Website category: auto
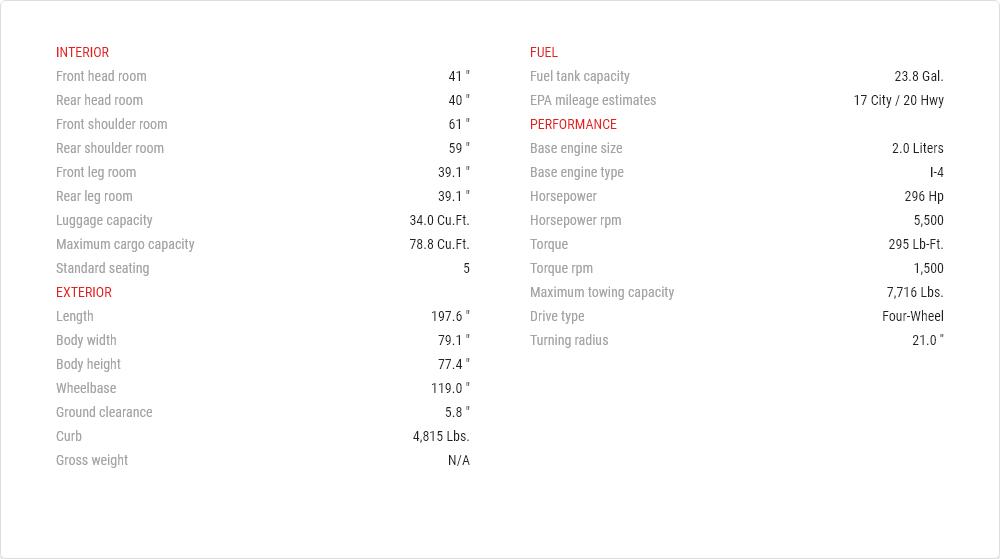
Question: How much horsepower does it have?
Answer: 296 hp

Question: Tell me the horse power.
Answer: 296 hp

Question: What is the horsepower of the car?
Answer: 296 hp